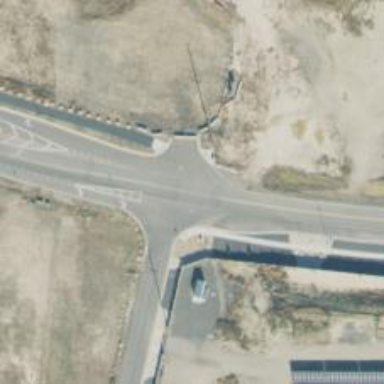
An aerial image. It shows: Unmarked crossing on footway.